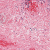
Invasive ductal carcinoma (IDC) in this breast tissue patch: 1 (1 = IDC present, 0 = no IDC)